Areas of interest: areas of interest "Flower, Bird, Fish, and Insect Market"
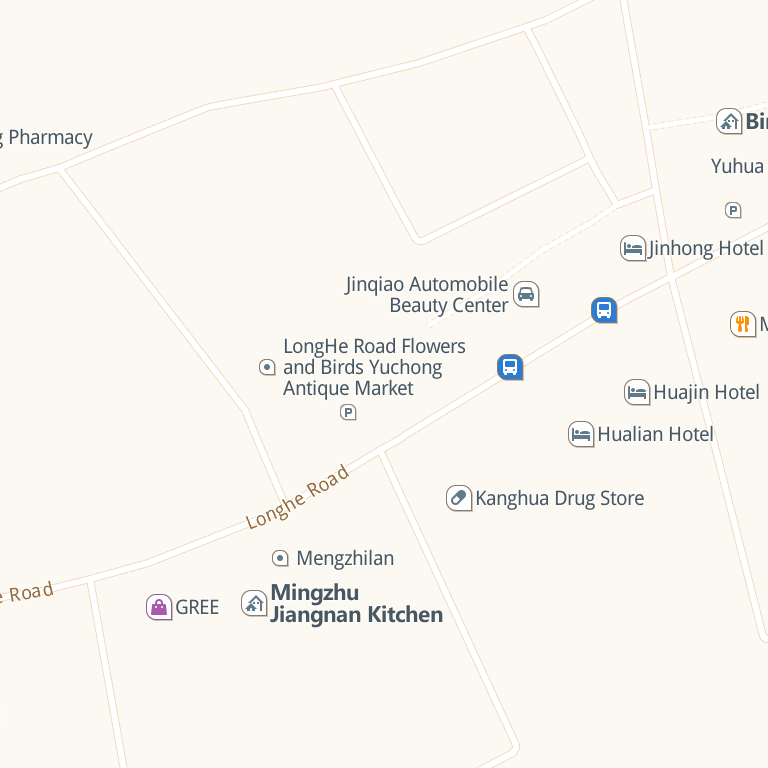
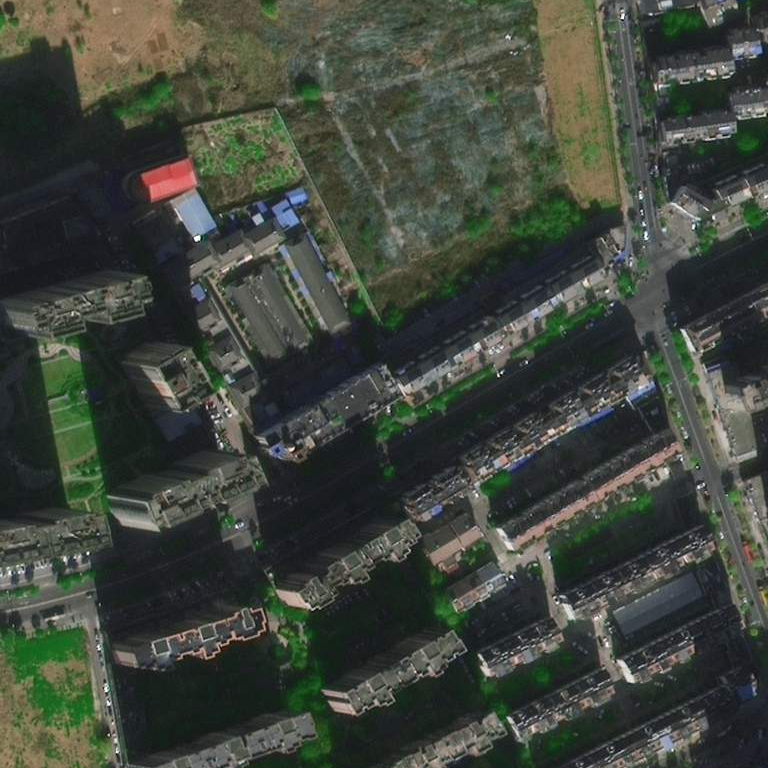